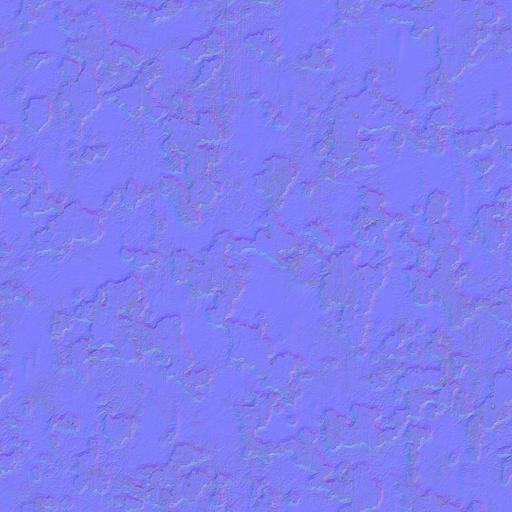
grey metal paint painted rust